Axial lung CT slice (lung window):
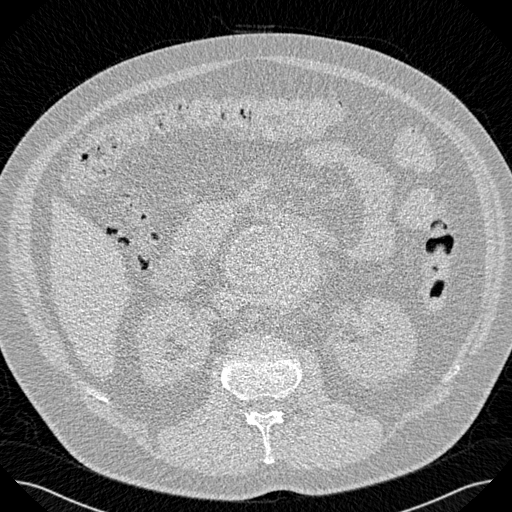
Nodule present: no